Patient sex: M
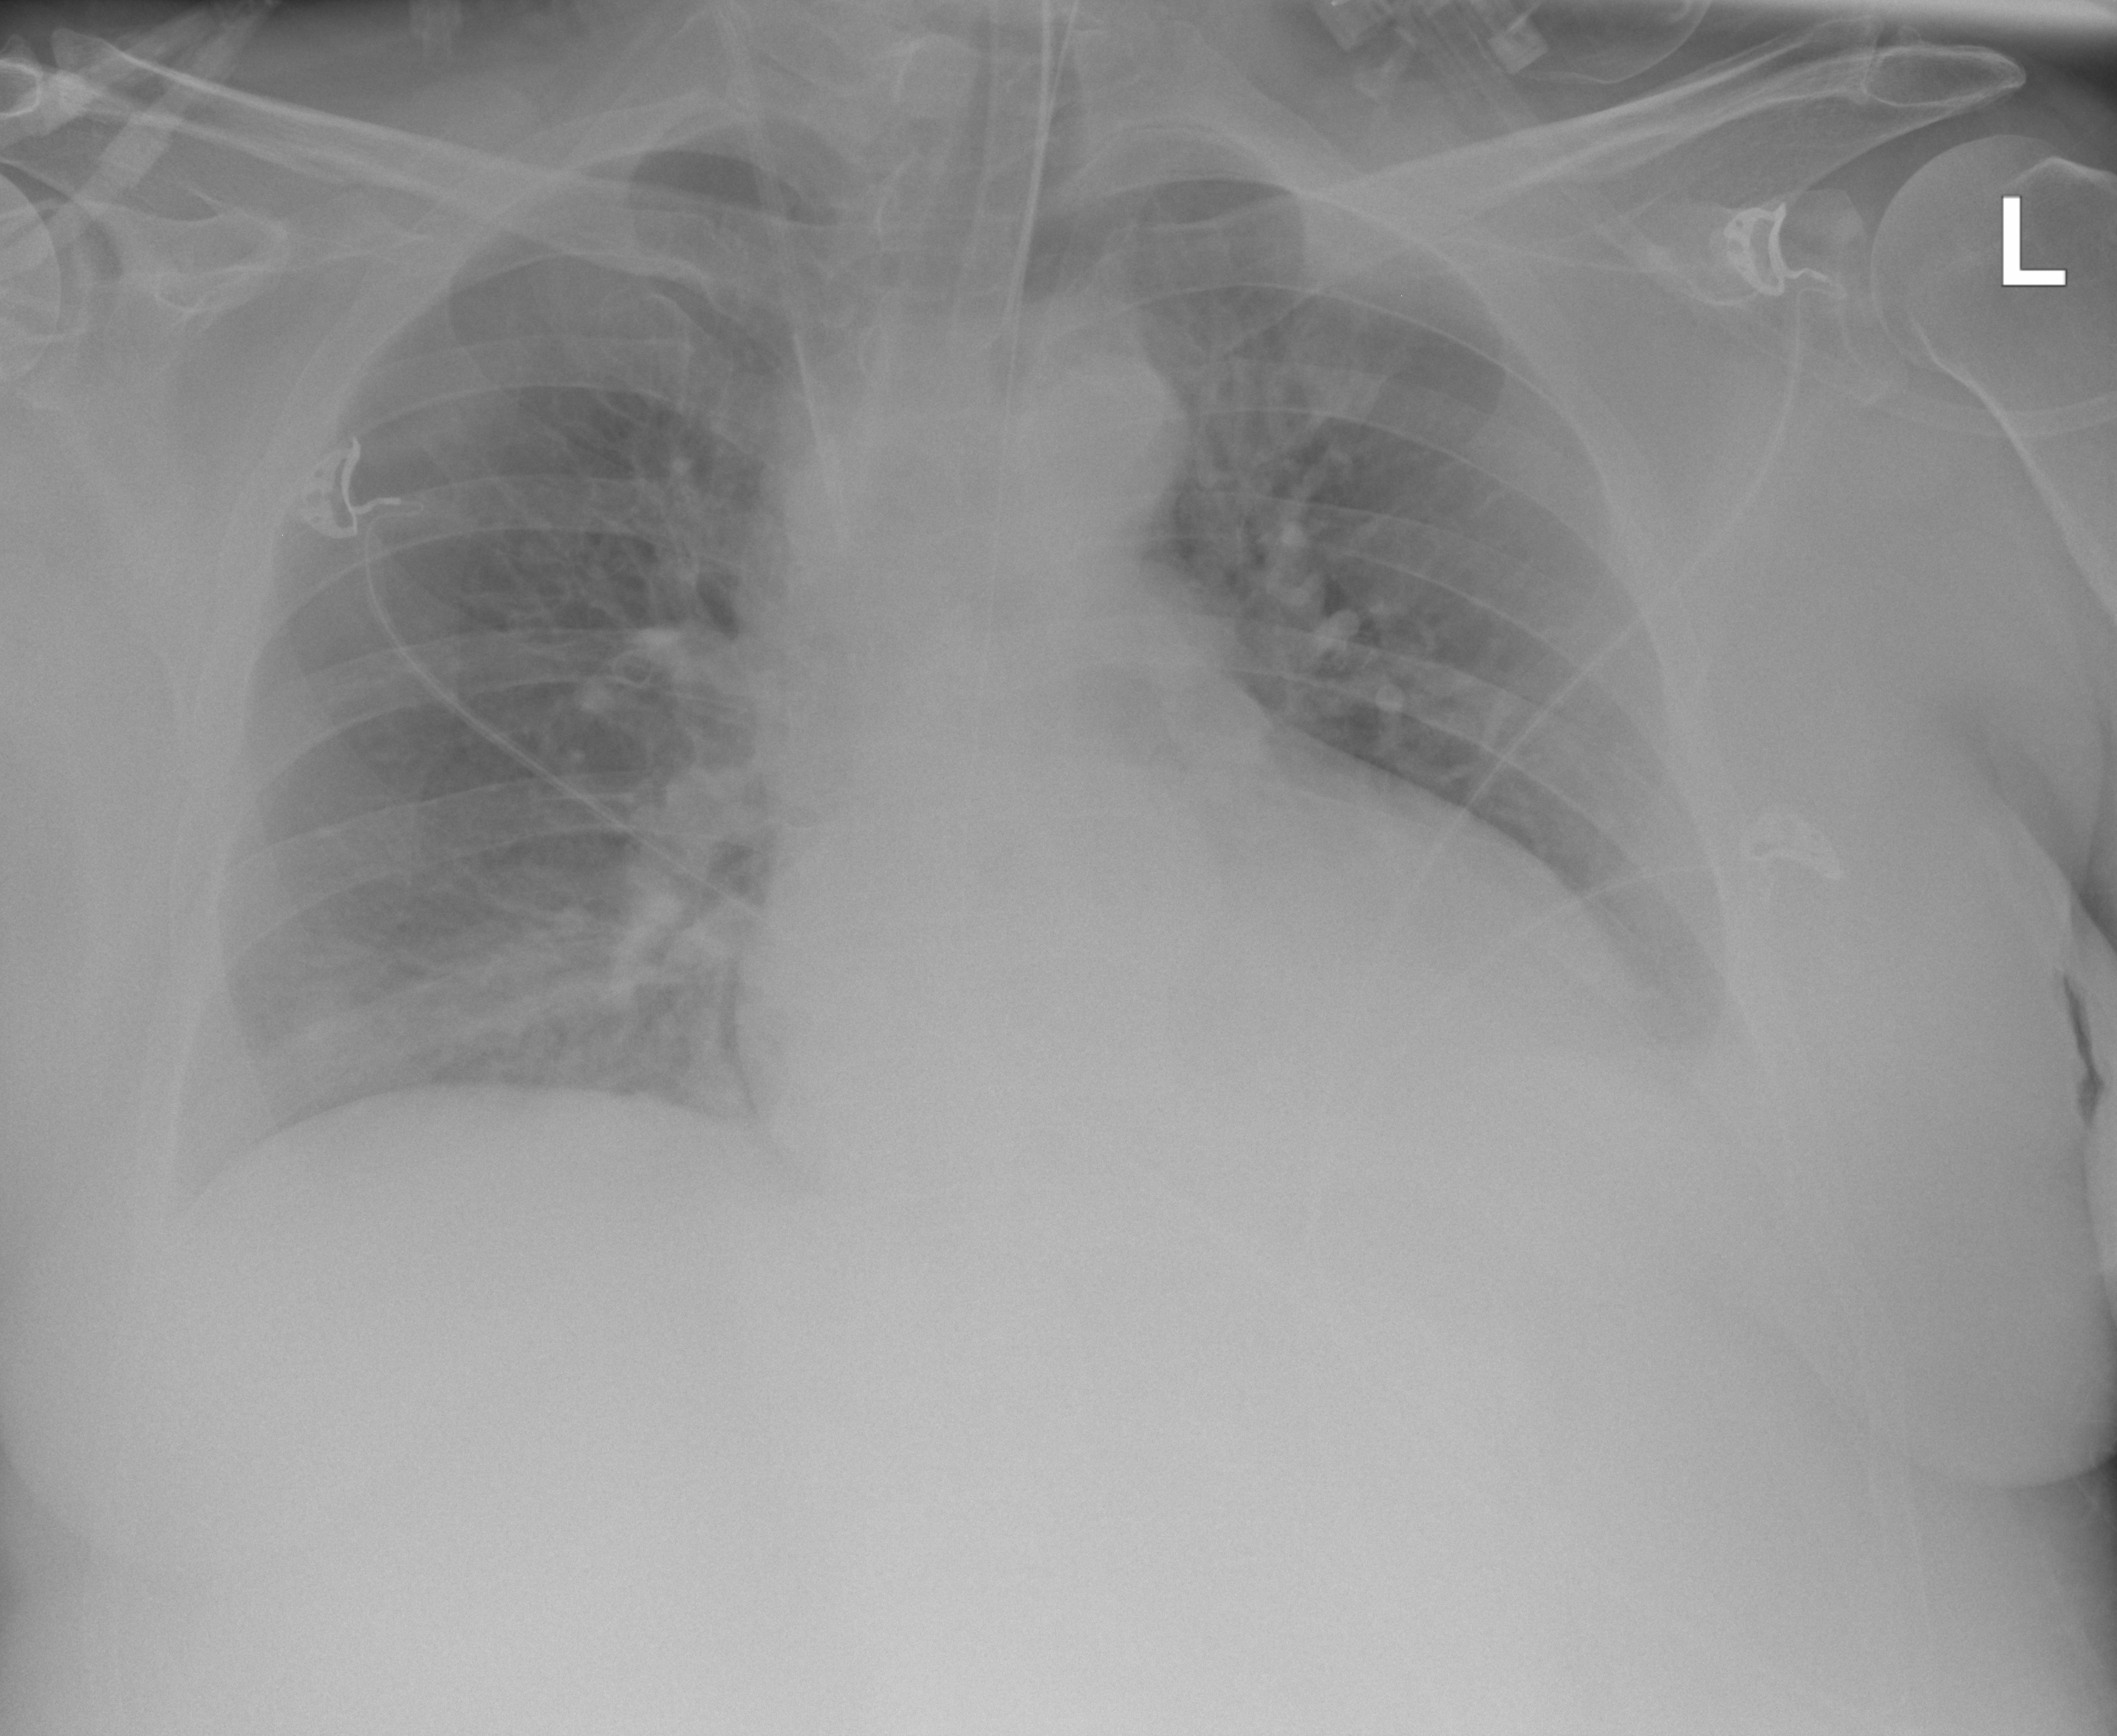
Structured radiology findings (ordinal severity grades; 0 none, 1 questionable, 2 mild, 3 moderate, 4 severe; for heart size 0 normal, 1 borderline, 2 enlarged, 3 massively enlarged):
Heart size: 2
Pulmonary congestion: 0
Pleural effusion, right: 1
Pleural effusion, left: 1
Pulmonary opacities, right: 0
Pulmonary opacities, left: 0
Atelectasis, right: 1
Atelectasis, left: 1